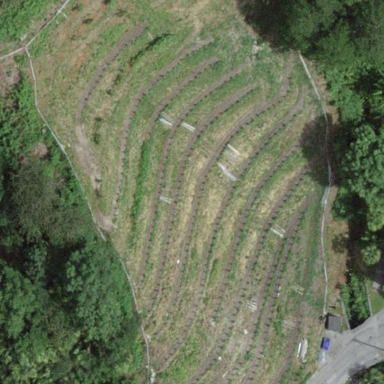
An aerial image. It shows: Vineyard growing grapes.